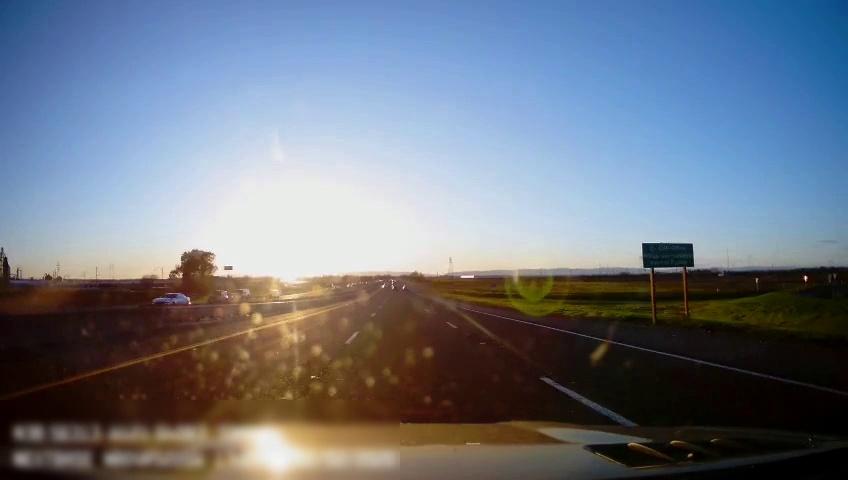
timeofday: Day
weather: Sunny
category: Drivable Space
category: Drivable Space
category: Drivable Space
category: Vehicles | Car
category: Vehicles | SUV
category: Vehicles | SUV
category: Vehicles | SUV
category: Lanes | Alternate Lane
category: Lanes | Current Lane
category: Lanes | Current Lane
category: Lanes | Alternate Lane
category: Traffic | Signs